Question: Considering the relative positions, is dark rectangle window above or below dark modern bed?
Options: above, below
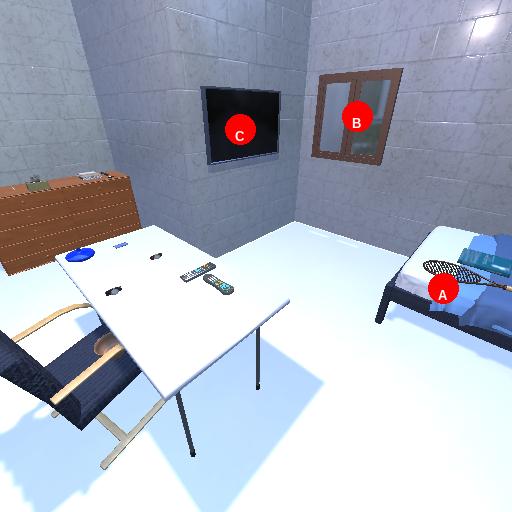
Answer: above